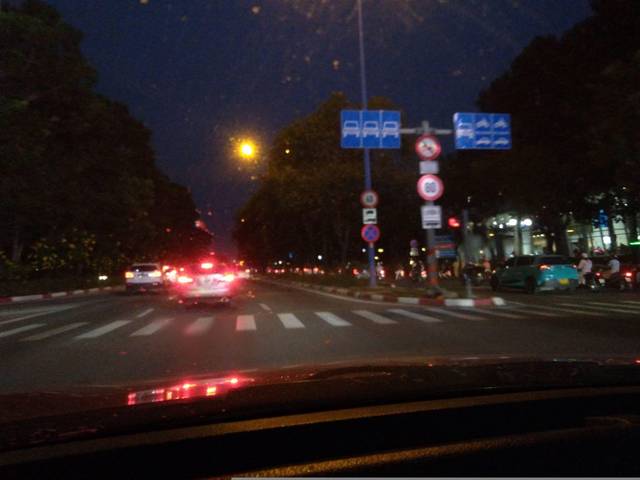
Region: Vietnam
Coordinates: 10.773, 106.723